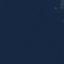
Land use / land cover: SeaLake